Question: I'm about to make my first Android application and I am currently reading about activities and fragments. I intend to use the Lollipop navigation drawer feature to load different screens in my application for different features. Like settings, About, Add new x, browse x, etc. Should my nav drawer be loading different activities for each item click or loading a new fragment?
All my screens will have the same style associated with them, but will have obviously much different content.
If I load a new activity, do I "lose" the nav drawer to the side? or is it always present as I want it to be accessible from any screen in the application.
I am quite unfamiliar with the Android system so far, but no matter what I choose do I need to use an intent to launch either of these. A real lay mans explanation would be greatly appreciated.
Thanks
EDIT: Within one of my screens I hope to use a tab system and have it change.

This is a mockup I have designed, as you can see I would like the nav drawer to be used from this screen but also allow the switching of 3 different tabs, within the Add new timetable screen.
How would I go about having a tab at the top and then 3 different (linked) screens under it. This would be the deepest level I would go. Every other screen would just be one screen, no tabs.
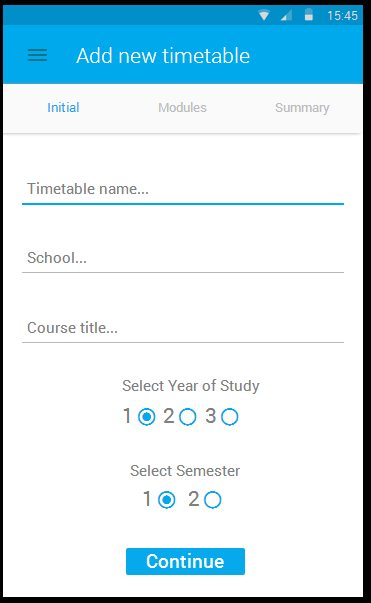
Answer: Activity typically takes the whole screen, so yes, if you launch an Activity, you will temporarily "lose" everything that's placed in other activities.
Fragments, on the other hand, can be stuffed to smaller areas, and you can have several fragments on the screen at once.